Field crop: tomato
Growth stage: 1
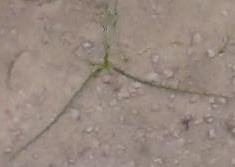
Species: cyperus